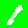
Digit: 1